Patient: sex M, age 42
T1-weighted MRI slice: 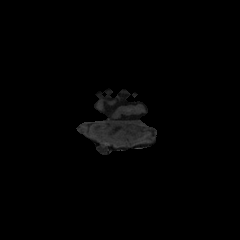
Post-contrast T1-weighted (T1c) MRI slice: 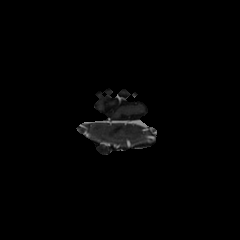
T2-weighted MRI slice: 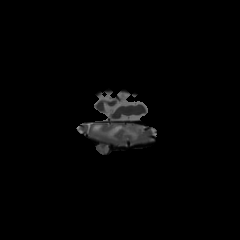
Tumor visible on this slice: yes
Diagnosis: Astrocytoma, IDH-mutant
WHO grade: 3